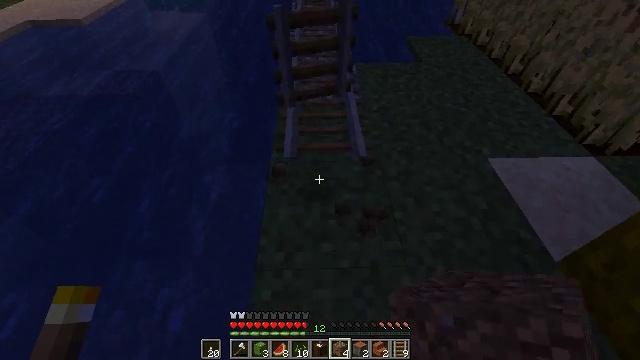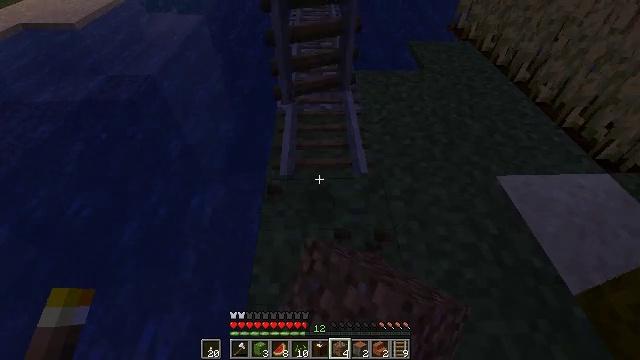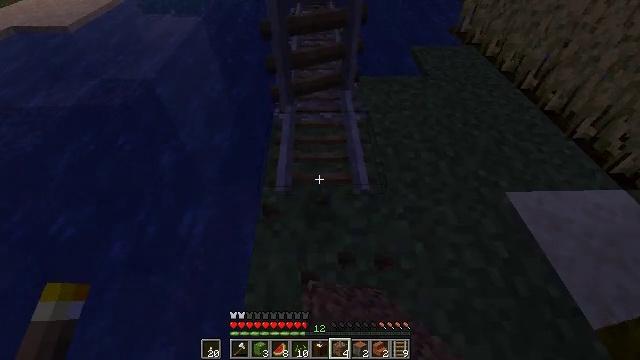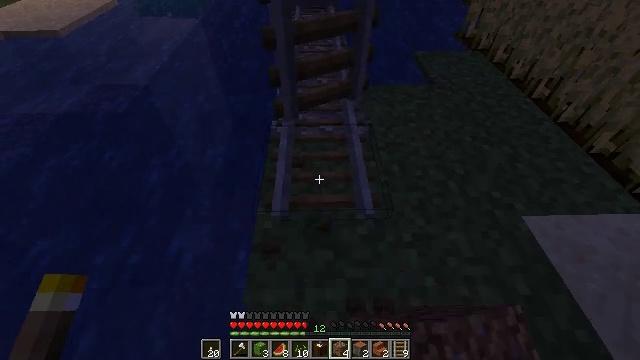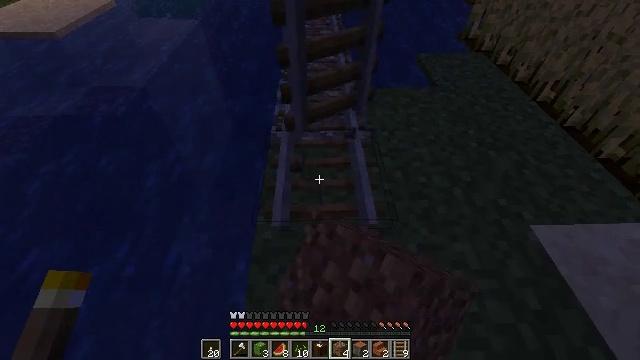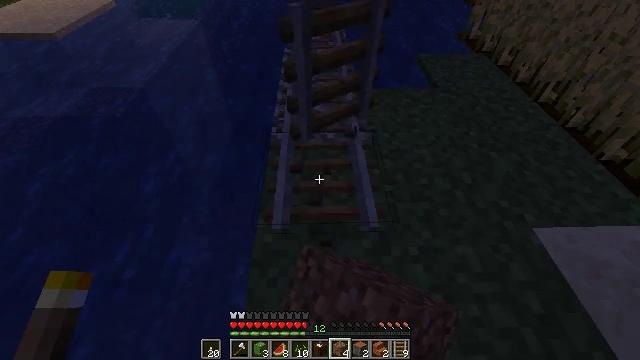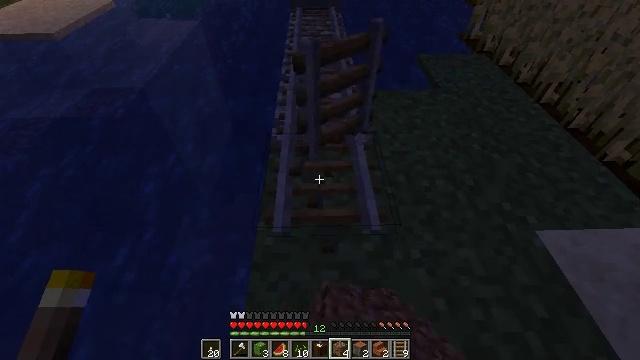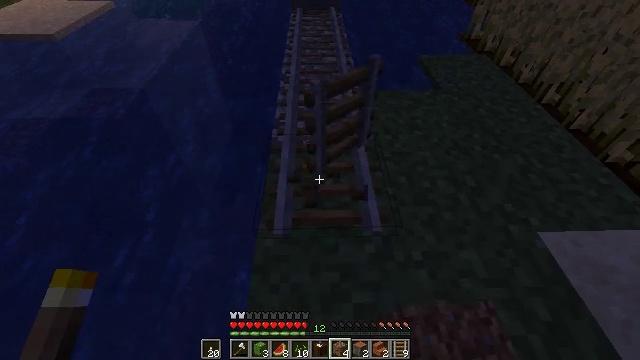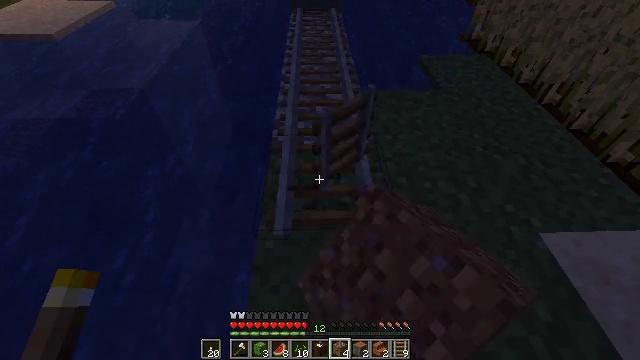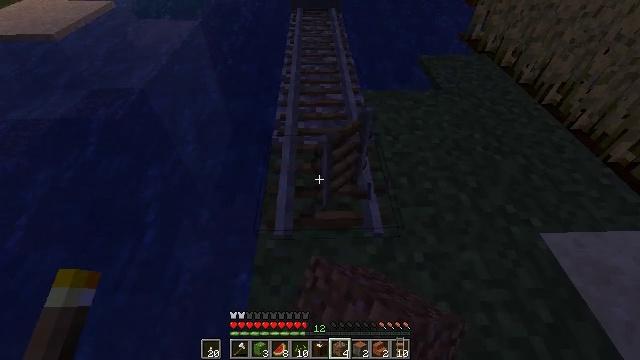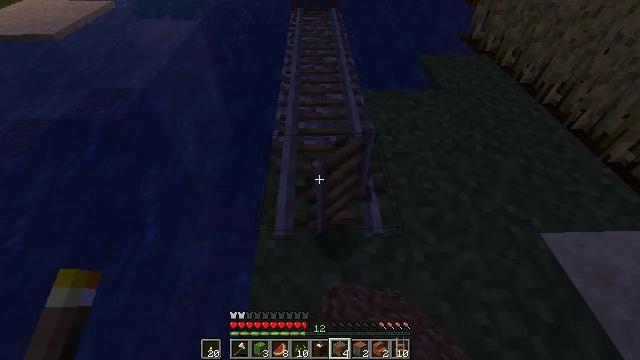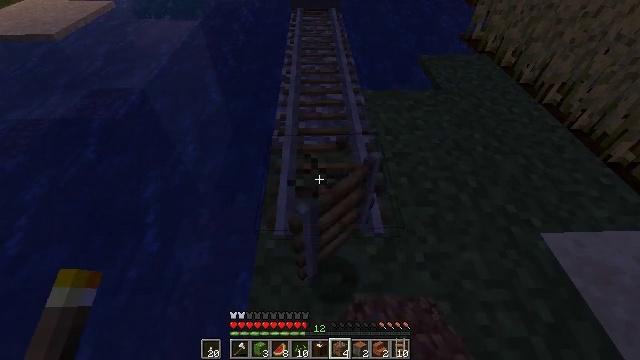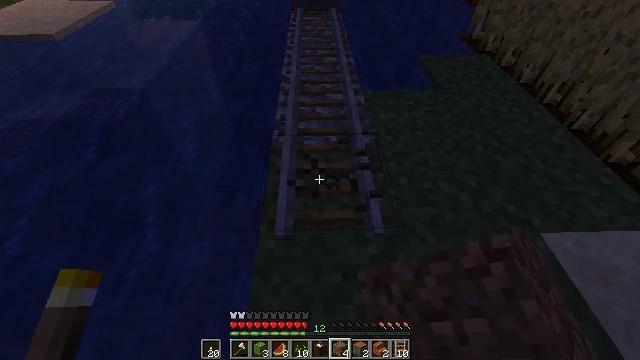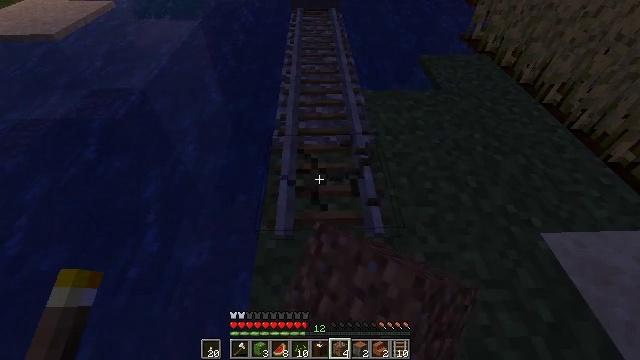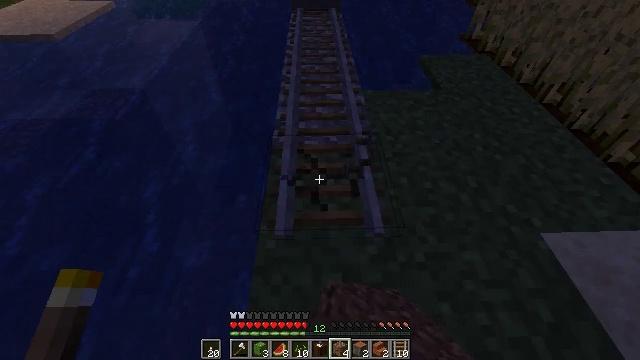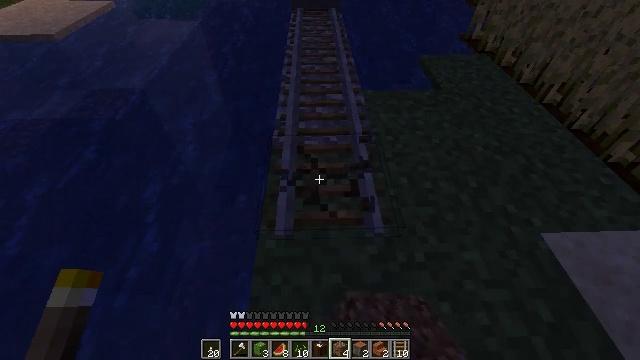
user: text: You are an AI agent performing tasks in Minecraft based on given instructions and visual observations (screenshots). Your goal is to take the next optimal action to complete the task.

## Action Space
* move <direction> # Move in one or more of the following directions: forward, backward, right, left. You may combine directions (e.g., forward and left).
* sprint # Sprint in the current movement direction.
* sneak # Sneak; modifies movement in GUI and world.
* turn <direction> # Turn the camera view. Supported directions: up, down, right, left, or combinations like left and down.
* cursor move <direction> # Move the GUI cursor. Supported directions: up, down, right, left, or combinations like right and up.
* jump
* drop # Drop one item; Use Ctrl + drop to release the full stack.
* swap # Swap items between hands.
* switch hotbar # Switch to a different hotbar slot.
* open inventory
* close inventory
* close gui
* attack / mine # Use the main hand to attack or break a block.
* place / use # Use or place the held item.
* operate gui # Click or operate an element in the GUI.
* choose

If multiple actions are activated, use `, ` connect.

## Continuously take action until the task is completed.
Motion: motion action
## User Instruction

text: Collect rails for building a railway.
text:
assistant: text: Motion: move forward, attack / mine
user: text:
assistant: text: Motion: move forward, attack / mine
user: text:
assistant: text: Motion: attack / mine
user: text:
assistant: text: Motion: attack / mine
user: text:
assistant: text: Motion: attack / mine
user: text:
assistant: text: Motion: attack / mine
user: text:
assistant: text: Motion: attack / mine
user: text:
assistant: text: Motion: attack / mine
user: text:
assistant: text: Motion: attack / mine
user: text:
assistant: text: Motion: attack / mine
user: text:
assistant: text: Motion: attack / mine
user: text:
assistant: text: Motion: attack / mine
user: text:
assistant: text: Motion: attack / mine
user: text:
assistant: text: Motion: attack / mine
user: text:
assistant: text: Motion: attack / mine
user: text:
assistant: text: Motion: attack / mine
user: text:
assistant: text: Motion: attack / mine
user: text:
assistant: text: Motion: attack / mine
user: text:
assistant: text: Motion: attack / mine
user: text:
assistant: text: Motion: attack / mine
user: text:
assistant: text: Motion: attack / mine
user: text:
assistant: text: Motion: attack / mine
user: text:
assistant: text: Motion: attack / mine
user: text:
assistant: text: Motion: move forward, attack / mine
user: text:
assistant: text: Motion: move forward, attack / mine
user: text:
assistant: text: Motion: move forward, attack / mine
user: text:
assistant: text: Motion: move forward, attack / mine
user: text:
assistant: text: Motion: attack / mine
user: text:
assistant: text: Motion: attack / mine
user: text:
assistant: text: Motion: attack / mine